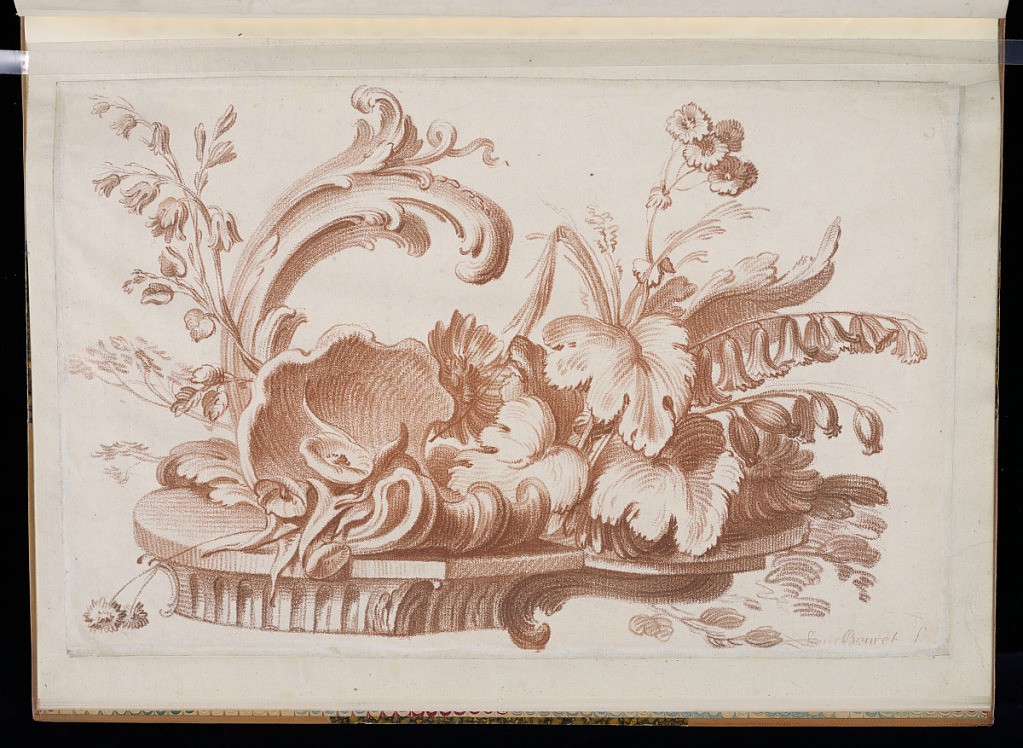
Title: Floral and Foliate Ornament Design
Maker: Pierre-Philippe Choffard, French, 1730–1809
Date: ca. 1764
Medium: Crayon manner in red ink on laid paper
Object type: Print
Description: Floral and foliate rococo ornament design with flowers and scrolling leaves (rinceaux) on a base decorated with fluting and c-scrolls. Possibly a design for an andiron. The plate is signed.